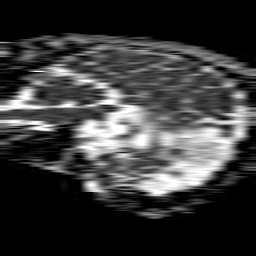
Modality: ADC
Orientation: sagittal
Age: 70
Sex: female
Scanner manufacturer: philips
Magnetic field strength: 1.5 T
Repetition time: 4.6 s
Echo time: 0.09059 s